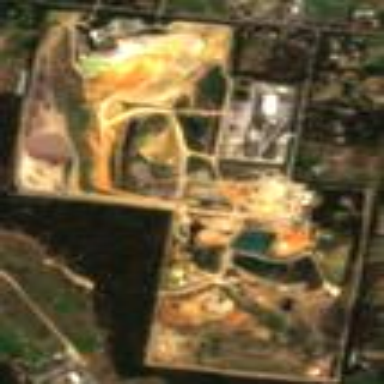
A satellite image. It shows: Quarry area.